Question: Rails 4.0
Ruby 2.0
I am trying to create a link that fills out a textarea field on the current page with data that I already have.
Here is my code for the view (that doesn't work)
'''
<% if feed_item.in_reply_to %>
<%= link_to "reply", mentions_path(:content => "@#{feed_item.user.username}") %>
<% end %>
'''
All I want is '@#{feed_item.user.username}' to be entered into a textarea called 'micropost_content'
Any help or something that'll point me in the right direction would be great
--C
Everyone seems to be confused with the @...I'm putting the @ because I want it to display on the page as
@usernmae
Since the username is stored as 'username' in the DB.
It's not because I'm trying to insert an "instance variable" :-)
Can't this be done with Javascript?
This better explains it:

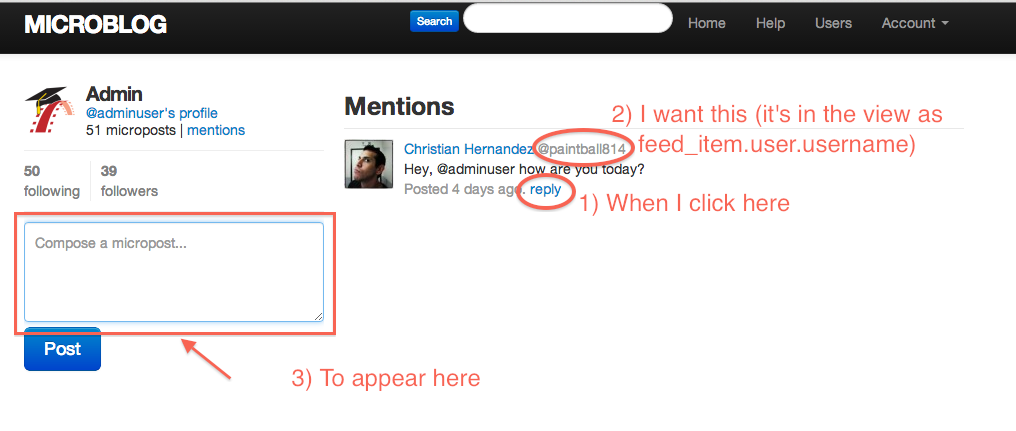
Answer: Things to do and check (just in case):
- 'mentions_path'- '@''params[:content]'- 'form_for'- - - '@username''text_area_tag :field_name, @username'
Ok, if you need that on the same page just do something like
'''
$(document).ready ->
$("#reply_link_id").click ->
username = $('#username_link_id').html()
$('#textarea_id').val(username).focus()
return false
'''